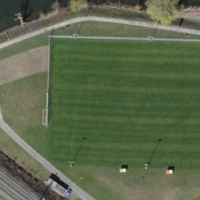
EUNIS habitat code: 53
Species observed at this site:
Podiceps cristatus
Cygnus olor
Alopochen aegyptiaca